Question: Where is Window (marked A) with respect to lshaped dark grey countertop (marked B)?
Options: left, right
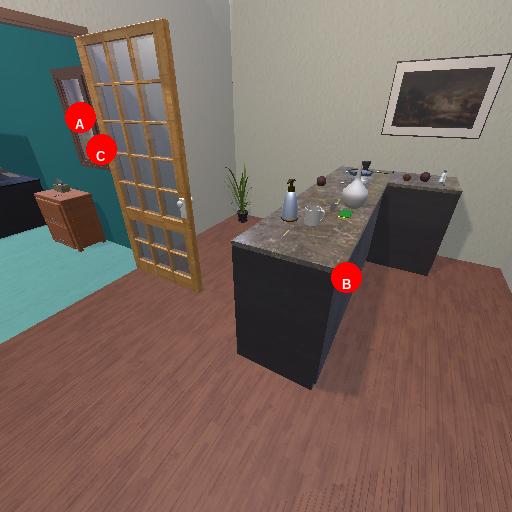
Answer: left